Question: I want to rescale my (qualitative) x-axis so the two peaks (visible in the graph) correlate to their actual values (i. e. 500 keV and 1274 MeV).
How can I do this?
'''
import numpy as np
import matplotlib.pyplot as plt
def read_from_file(filename):
return np.loadtxt(filename)
data = list(read_from_file("calibration.txt"))
print(data.index(max(data[:2000])))#x value 500kev
print(data.index(max(data[2000:])))#x value 1274
fig = plt.figure()
ax = fig.add_subplot(111)
x = range(len(data))
plt.plot(x, data)
plt.xlim(0, 5000)
plt.ylim(0, 7000)
plt.title("$^{22}$Na Spectrum")
plt.xlabel("Energy")
plt.ylabel("Amount of Photons")
plt.grid()
ax.annotate("500 keV", xy = (1450, 6541), xytext = (1600, 6500))
ax.annotate("1274 MeV", xy = (3500, 950), xytext = (3700, 1100))
plt.show()
'''

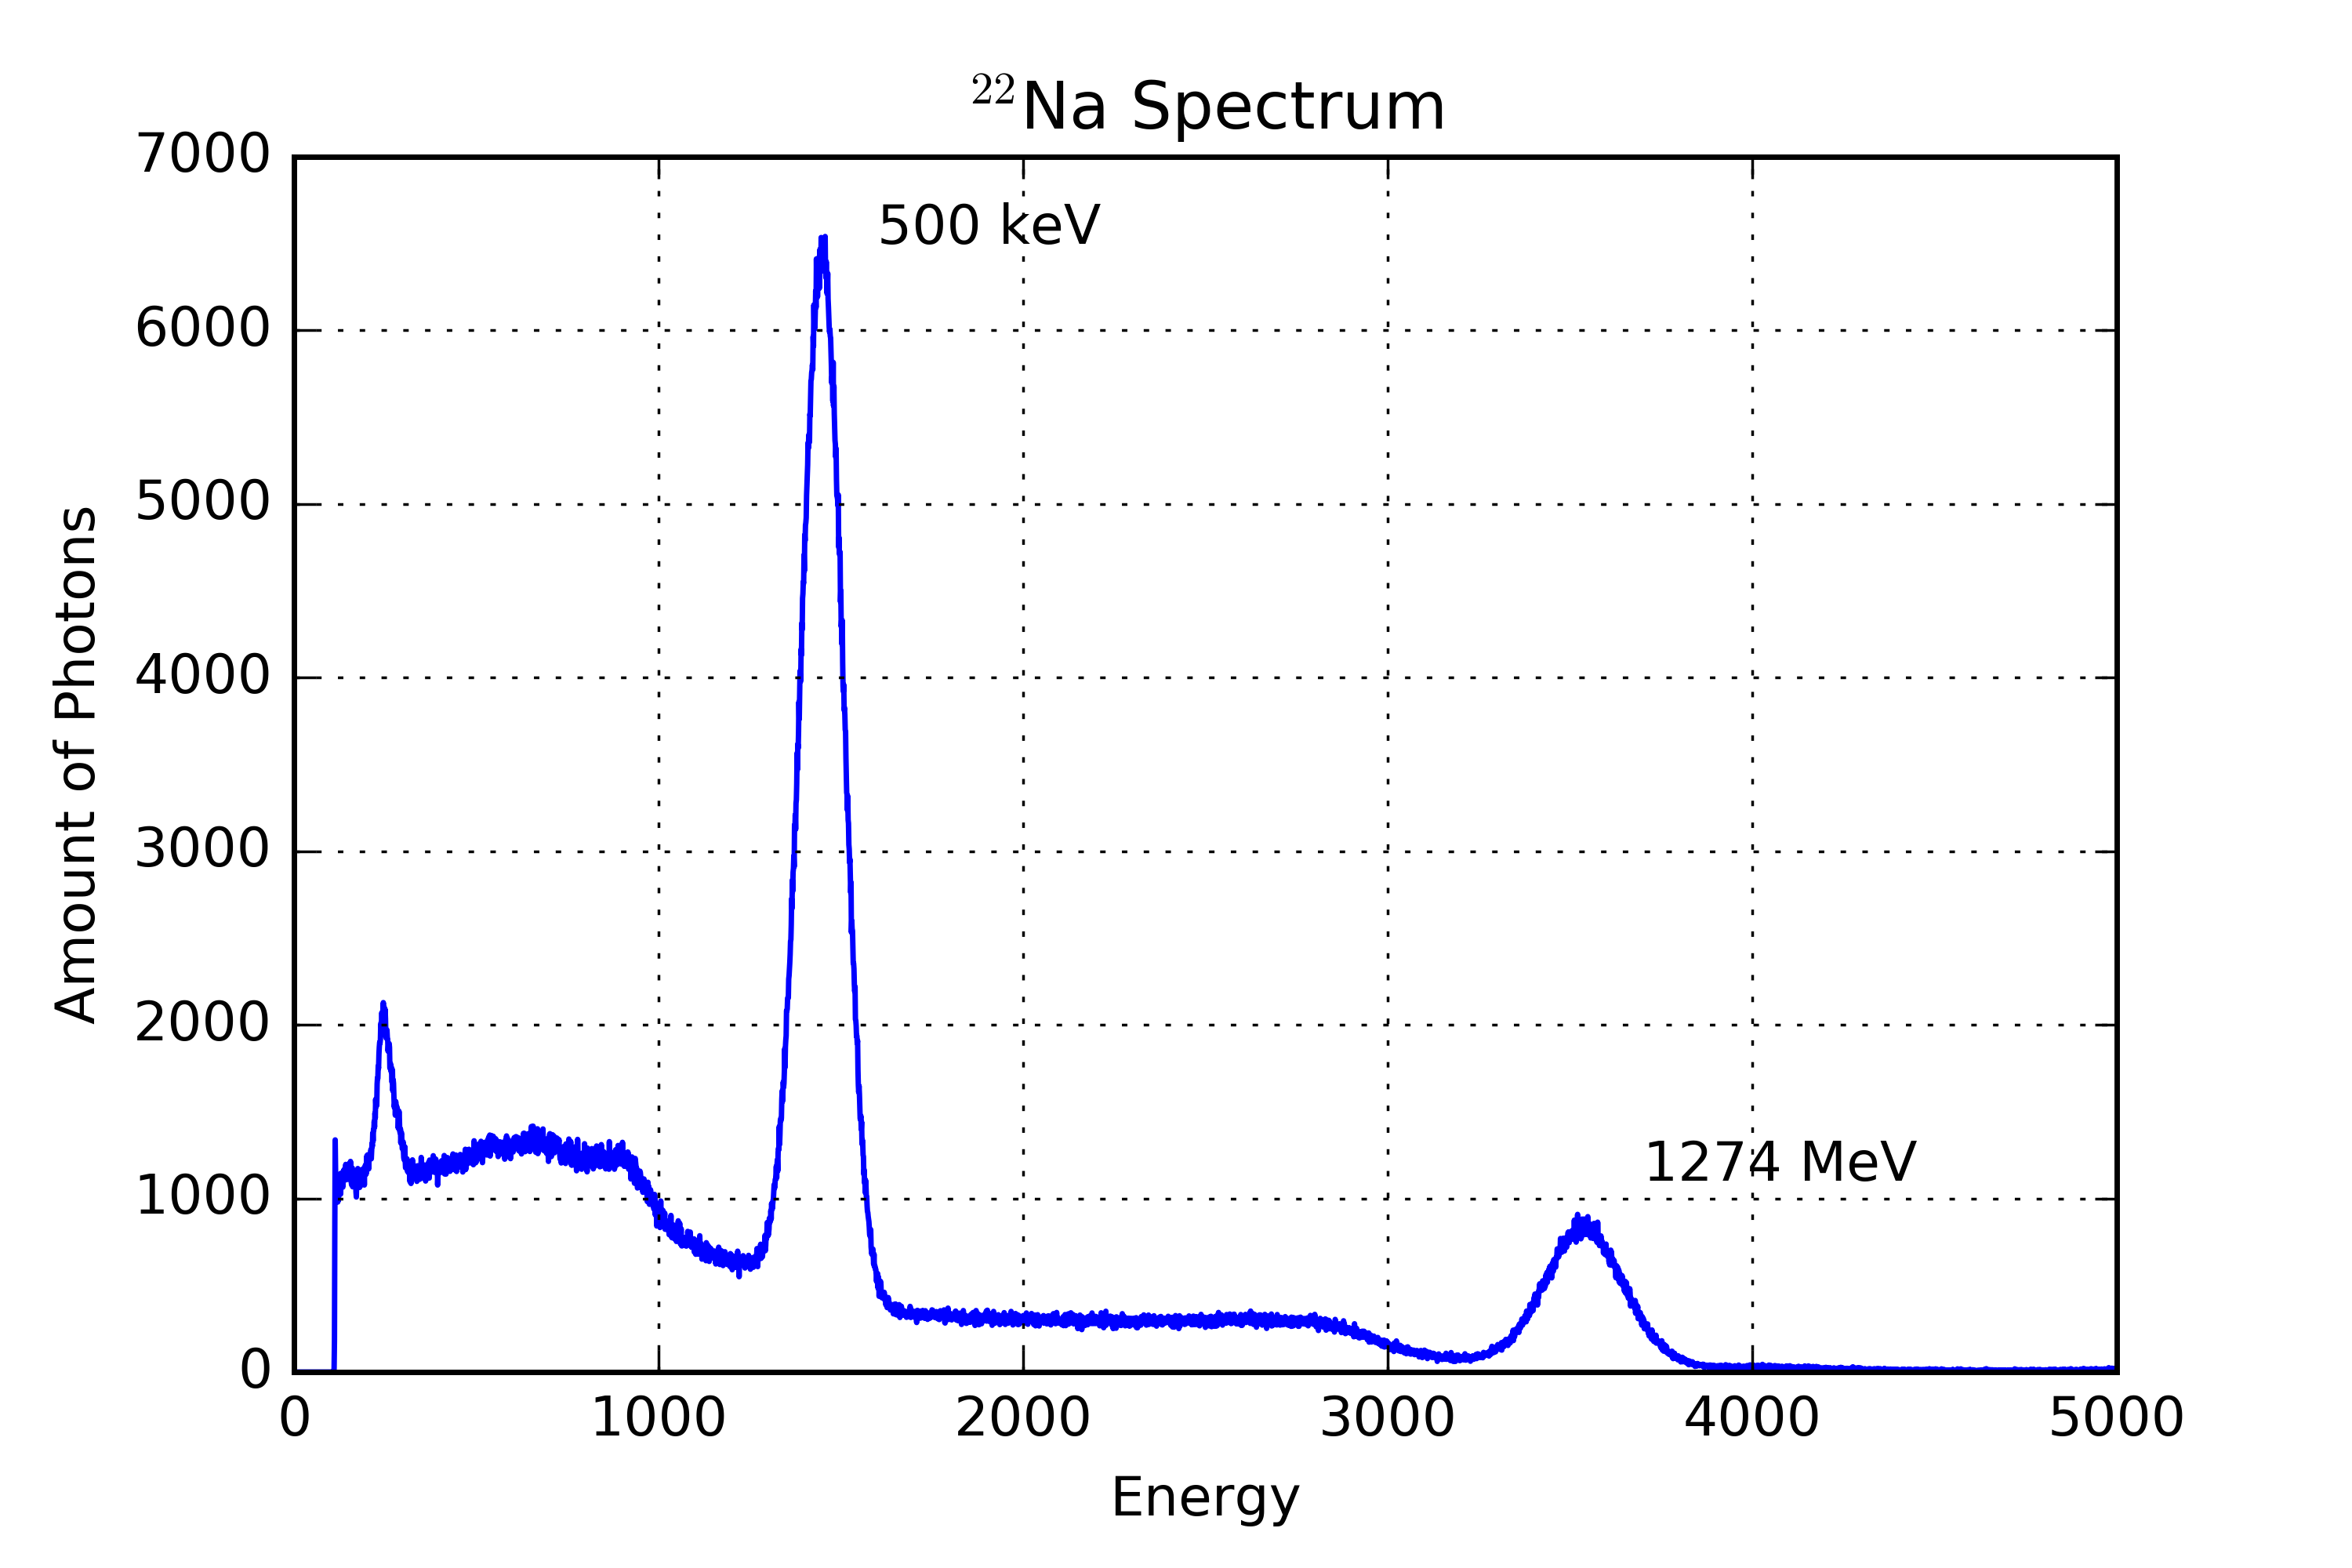
Answer: Using 'numpy', you can find the index of the two spikes (i.e. no need to convert the data to a list) using 'argmax'.
Then, you can scale the x values using:
'''
xnew = val1 + (x - max1) / (max2 - max1) * (val2 - val1)
'''
where 'val1' and 'val2' are the values of your peaks, and 'max1' and 'max2' are the indices of those peaks.
Here's a bit of code that should work:
'''
import numpy as np
import matplotlib.pyplot as plt
# Fake some data approximately in your range. You can ignore this bit!
# Random numbers for noise
data = 1000. + np.random.rand(5000) * 100.
x = np.arange(len(data))
# Add the first spike
mu1, sd1 = 1450., 300.
pdf1 = (1./(sd1*2.*np.pi) * np.exp(-(x - mu1)**2 / sd1**2)) * 1e7
data += pdf1
# Add the second spike
mu2, sd2 = 3500., 200.
pdf2 = (1./(sd2*2.*np.pi) * np.exp(-(x - mu2)**2 / sd2**2)) * 1e6
data += pdf2
# End of fake data generation
# Find the index of the first maximum (using your '2000' cutoff)
cutoff = 2000
max1 = float(np.argmax(data[:cutoff]))
# Find the index of the second cutoff
max2 = float(np.argmax(data[cutoff:]) + cutoff)
# The actual values of the two spikes
val1, val2 = 500., 1274
# Scale the xvalues
xnew = val1 + (x - max1) / (max2 - max1) * (val2 - val1)
# Plot
fig = plt.figure()
ax = fig.add_subplot(111)
ax.plot(xnew, data)
ax.set_ylim(0, 7000)
ax.set_title("$^{22}$Na Spectrum")
ax.set_xlabel("Energy")
ax.set_ylabel("Number of Photons")
ax.grid()
# Add some lines at the actual spikes to check scaling worked
ax.axvline(val1)
ax.axvline(val2)
plt.show()
'''
<URL>